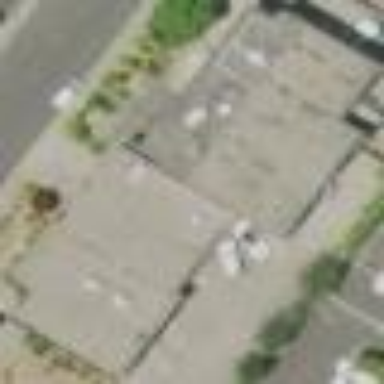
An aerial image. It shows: Industrial building.